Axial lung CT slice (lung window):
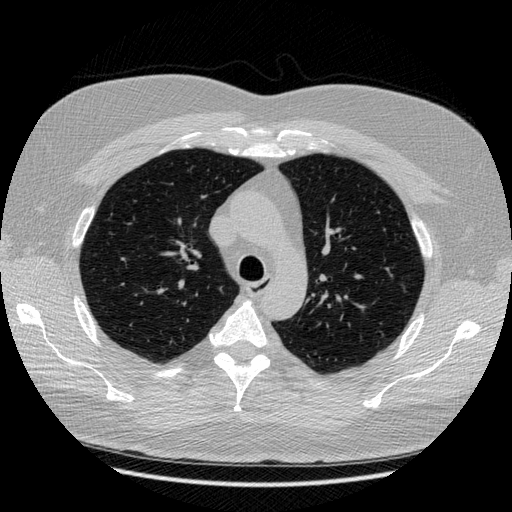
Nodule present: no